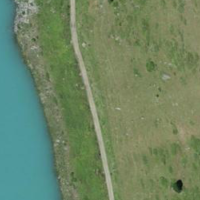
EUNIS habitat code: 26
Species observed at this site:
Botrychium lunaria